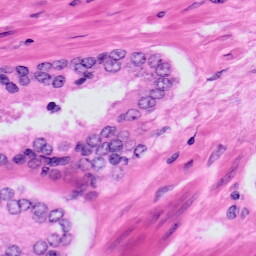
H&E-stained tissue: Prostate